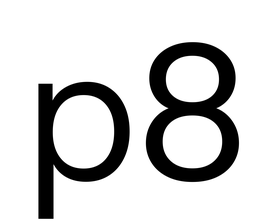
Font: InstrumentSans_Regular